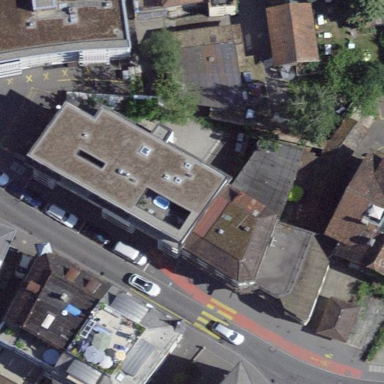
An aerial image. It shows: Parking lane.